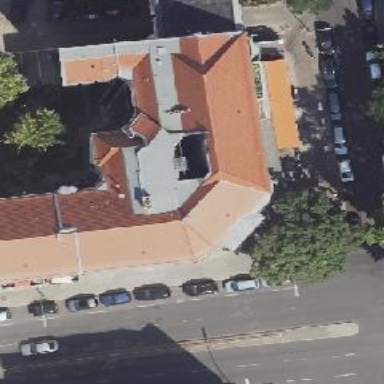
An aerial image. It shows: Furniture shop.